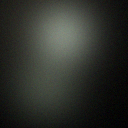
Screen state: off